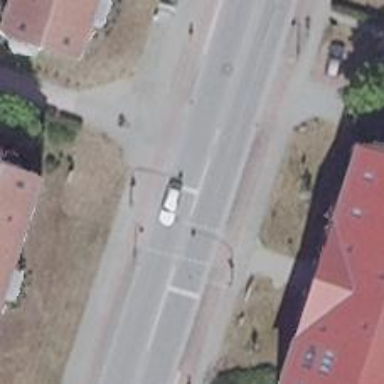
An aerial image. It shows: Road crossing with traffic signals.